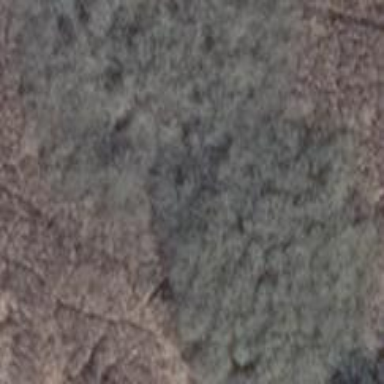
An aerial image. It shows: Patch of scrub vegetation.